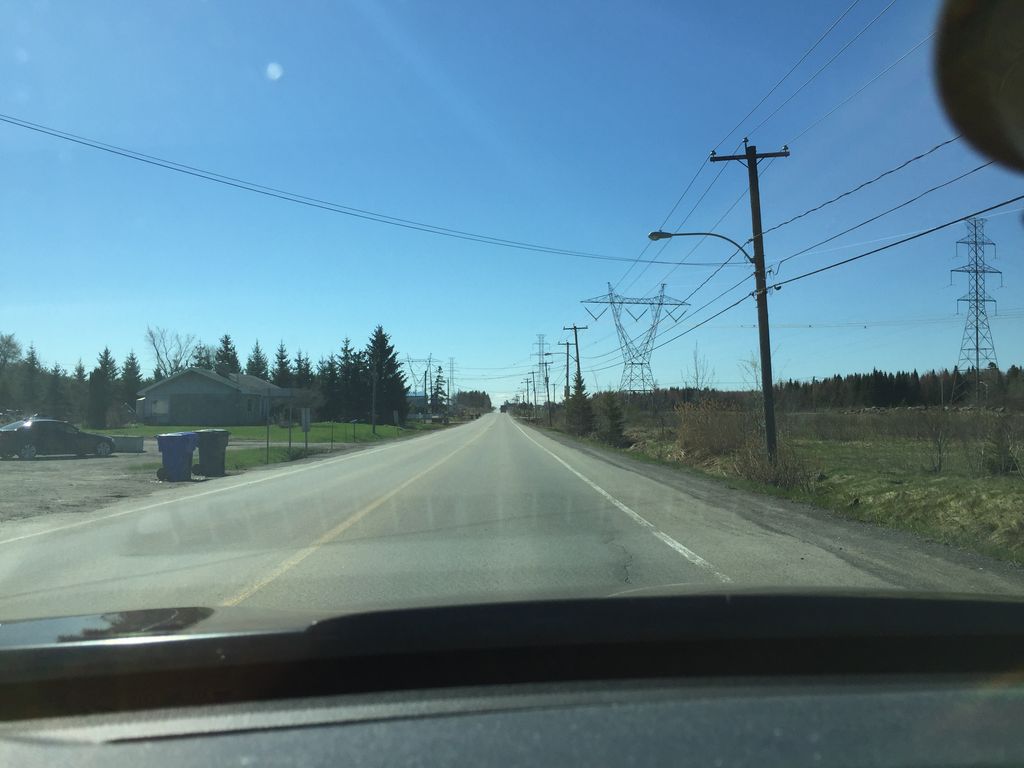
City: quebec_city